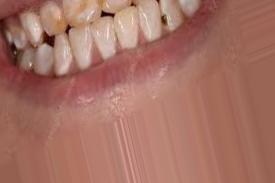
Condition: Tooth Discoloration